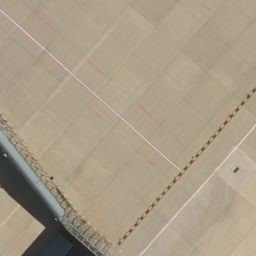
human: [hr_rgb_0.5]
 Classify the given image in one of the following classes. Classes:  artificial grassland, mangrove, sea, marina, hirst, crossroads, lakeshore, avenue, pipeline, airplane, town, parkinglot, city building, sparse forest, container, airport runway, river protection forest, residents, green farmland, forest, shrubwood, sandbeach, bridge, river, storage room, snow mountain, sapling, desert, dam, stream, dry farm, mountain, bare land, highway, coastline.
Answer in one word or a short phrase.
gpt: airport runway